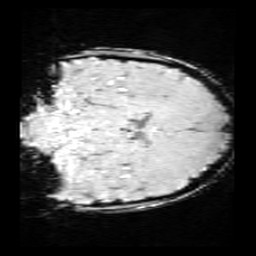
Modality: SWI
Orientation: coronal
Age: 9
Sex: female
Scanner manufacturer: siemens
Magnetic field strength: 3 T
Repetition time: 0.027 s
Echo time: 0.02 s